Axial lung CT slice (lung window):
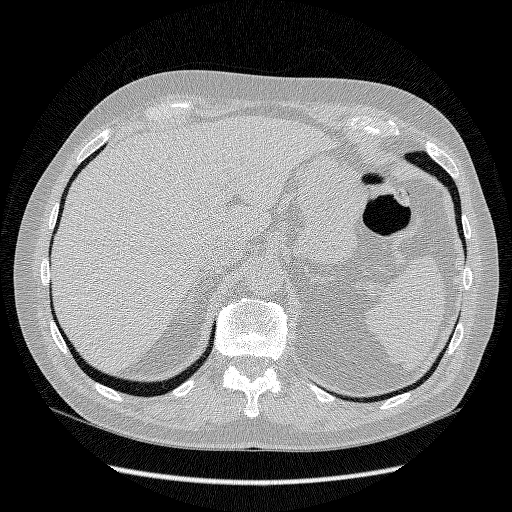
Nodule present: no